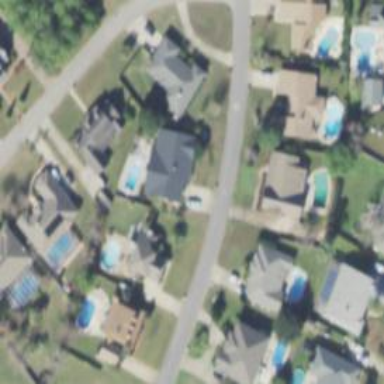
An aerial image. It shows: Single-family residential area.